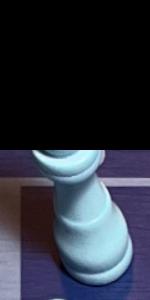
Label: King_White